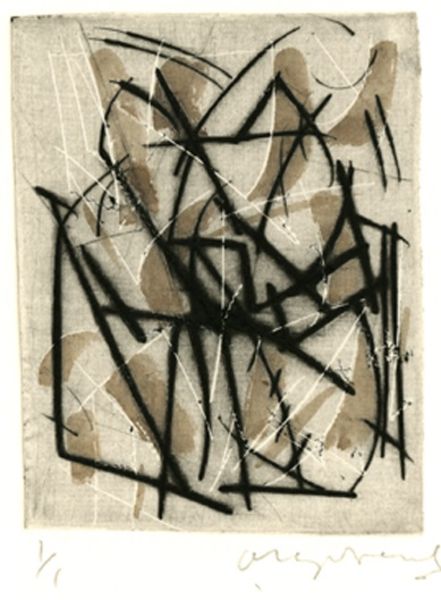
Titel: No. 641, No. 641
Künstler: Oleg Kudriashov
Standort: Amherst (Massachusetts, USA)
Institution: Mead Art Museum, Amherst College
Schlagwörter: beige, people, white, black, expressionism, grey, modern, pattern, print, brown, drawing, paper, cubist, line, swirl, abstract, ink, square, dynamic, form, lines, tan, round, swirls, shape, triangle, pring, thin, signatur, number, criss cross, thick, 83, non figurative